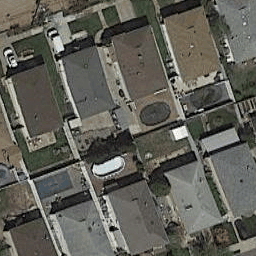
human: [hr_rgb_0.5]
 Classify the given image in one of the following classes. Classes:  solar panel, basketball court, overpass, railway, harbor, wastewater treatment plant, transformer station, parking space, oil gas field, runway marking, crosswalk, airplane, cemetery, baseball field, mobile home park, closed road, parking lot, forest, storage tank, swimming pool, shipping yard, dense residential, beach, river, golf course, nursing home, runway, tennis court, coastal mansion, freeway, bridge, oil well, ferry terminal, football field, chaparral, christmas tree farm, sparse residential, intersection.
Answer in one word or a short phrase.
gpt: dense residential